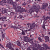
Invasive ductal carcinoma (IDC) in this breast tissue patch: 1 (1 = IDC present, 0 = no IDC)